Question: Detect the diagonal length of the red line, where the side length of each grid square is 0.5. The result should be rounded to one decimal place.
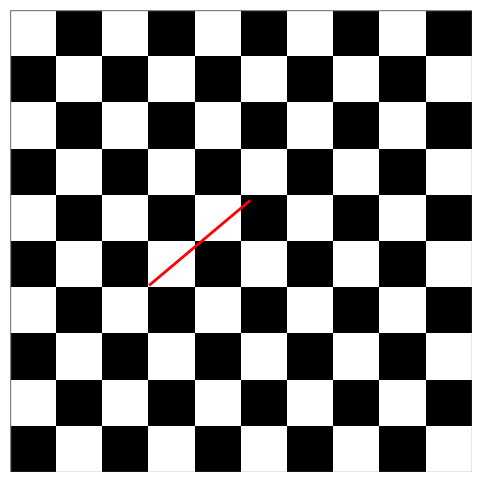
Answer: 1.4